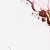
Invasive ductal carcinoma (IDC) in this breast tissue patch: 0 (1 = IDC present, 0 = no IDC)